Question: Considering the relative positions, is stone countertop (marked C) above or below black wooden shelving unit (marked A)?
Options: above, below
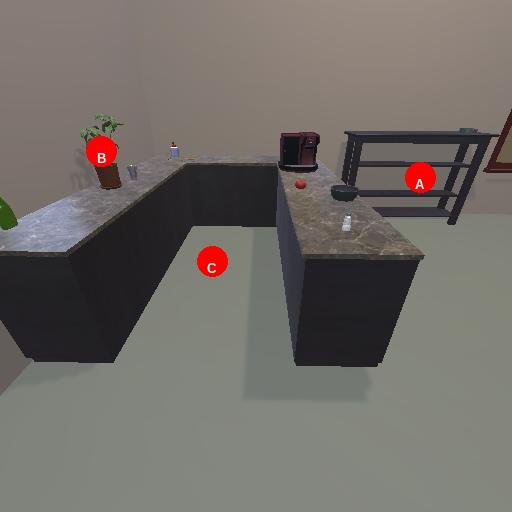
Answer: above